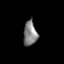
Tissue: skin
Cell type: T cells
Senescence score: 0.7944
Nuclear area (px): 329
Mean DAPI intensity: 129.915